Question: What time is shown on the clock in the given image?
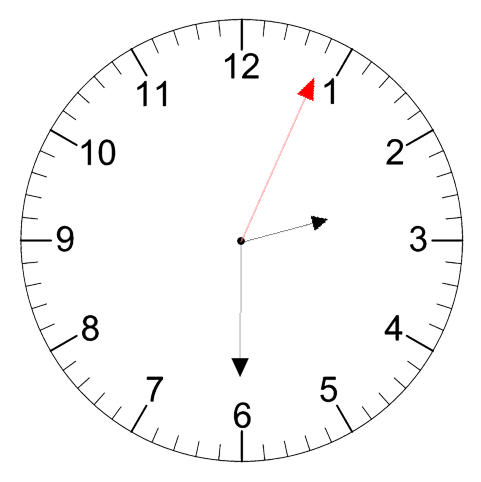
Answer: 02:30:04